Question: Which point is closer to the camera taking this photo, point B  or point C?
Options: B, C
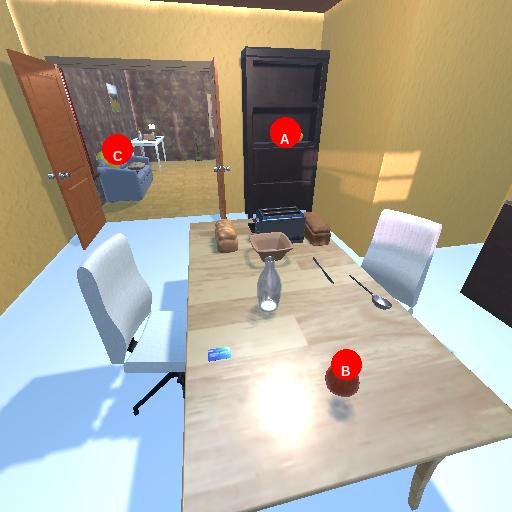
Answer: B